Question: Hello everyone i am stuck into one problem. I am working on Application in which Mall Map required to integrate.
I need to display Mall map like this:

I have done proper r&d but not found any solution yet.
Can it be possible if yes then how can i implement this ?
Any hint or suggestion will be appreciated.
Thanks.
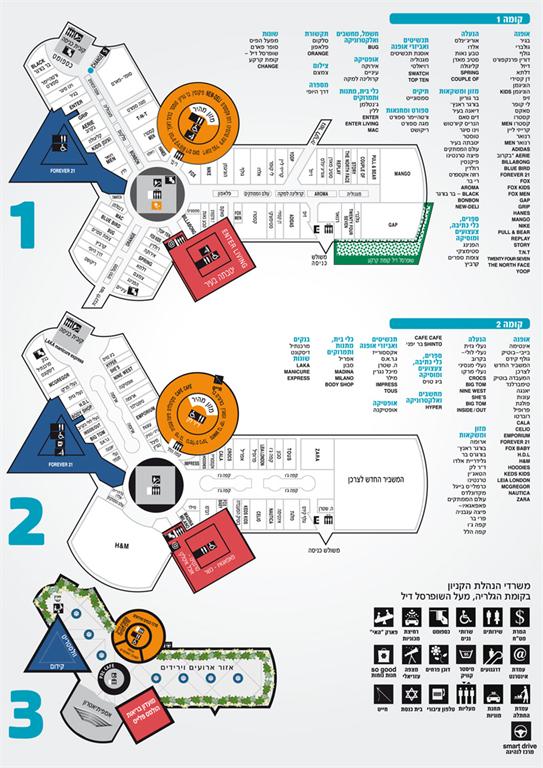
Answer: You could display the map in a 'UIImage' and place this image in a 'UIScrollView'. After that you need to divide the image into region rectangles, each identifying one room.
When the user taps the 'UIScrollView' you need to determine which region he tapped on.
Using your room grid you can detect which room he tapped on. Of course this is easier for not zoomed images.
In a zoomed state you need to convert the touched point to the "unzoomed touched point" and check this point for the grid.